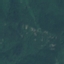
Land use / land cover class: Forest